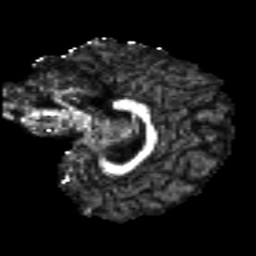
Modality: FA
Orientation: sagittal
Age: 26
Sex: male
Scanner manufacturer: siemens
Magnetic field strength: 3 T
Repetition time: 8.8 s
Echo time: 0.085 s